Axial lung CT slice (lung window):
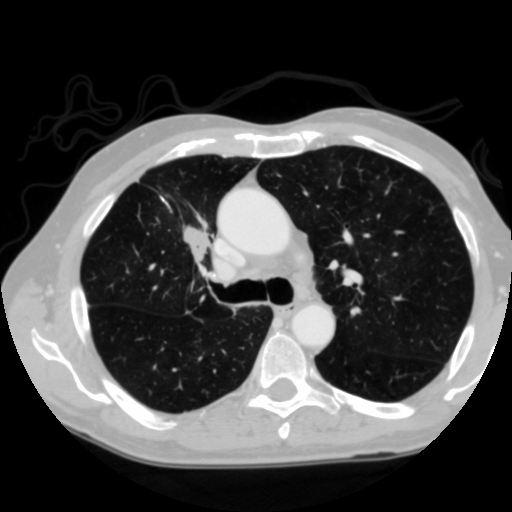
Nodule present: no